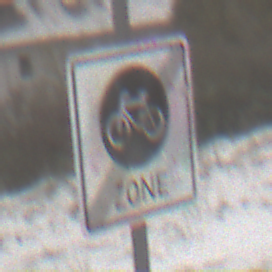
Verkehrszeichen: EndeFahrradzone
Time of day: Midday
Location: Outdoor (Nature)
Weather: Overcast
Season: Winter
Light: Natural